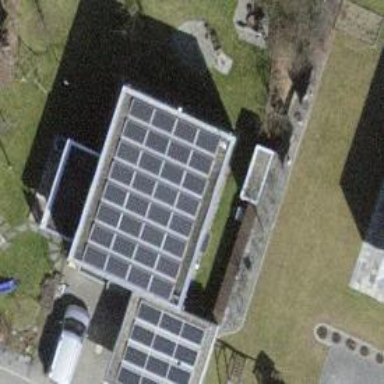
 consisting of solar photovoltaic panels."